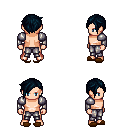
a pixel art fantasy rpg character, male body template, human, light skin, steel arm armor, metal pants, raven pixie cut hairstyle, brown slippers, four views (front, back, left, right), 2x2 character sprite sheet, small pixel art, hard edges, no anti-aliasing